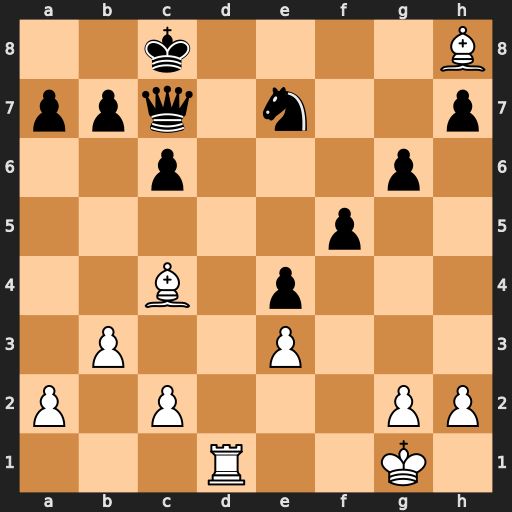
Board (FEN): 2k4B/ppq1n2p/2p3p1/5p2/2B1p3/1P2P3/P1P3PP/3R2K1
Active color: w
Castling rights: -
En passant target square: -
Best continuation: Be6+ Kb8 Rd7 Qxd7 Bxd7